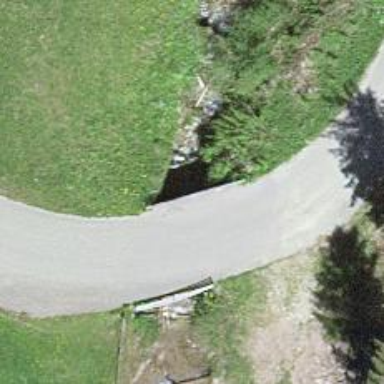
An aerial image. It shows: There is tunnel.